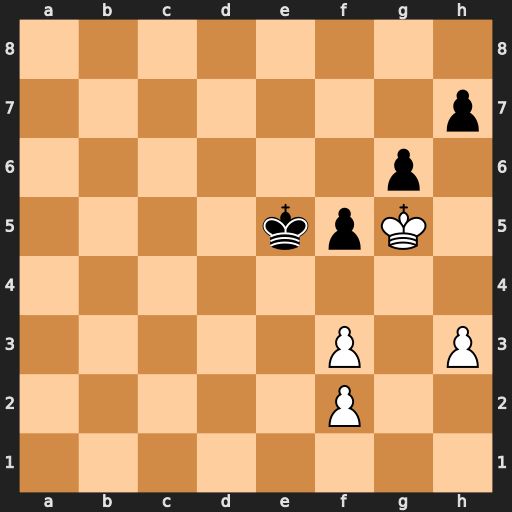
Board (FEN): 8/7p/6p1/4kpK1/8/5P1P/5P2/8
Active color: w
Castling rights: -
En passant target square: -
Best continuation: h4 Ke6 Kh6 Kf7 Kxh7